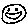
Label: smiley face